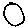
Label: circle